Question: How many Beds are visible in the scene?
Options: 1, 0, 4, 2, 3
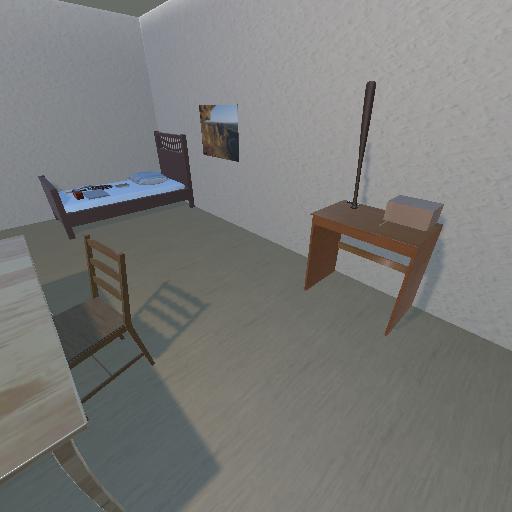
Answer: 1